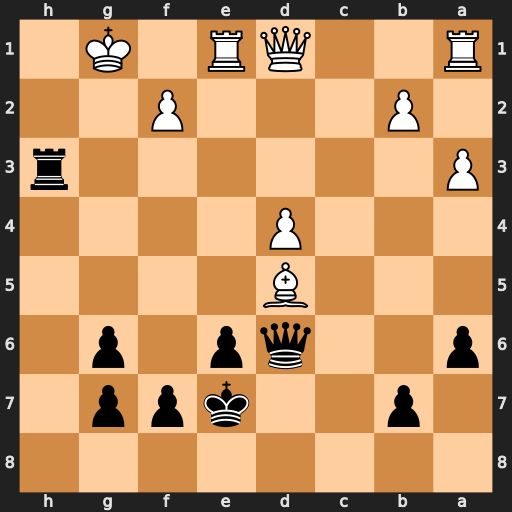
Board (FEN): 8/1p2kpp1/p2qp1p1/3B4/3P4/P6r/1P3P2/R2QR1K1
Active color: b
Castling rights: -
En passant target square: -
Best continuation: Qxd5 Kf1 Qh1+ Ke2 Qe4+ Kd2 Rd3+